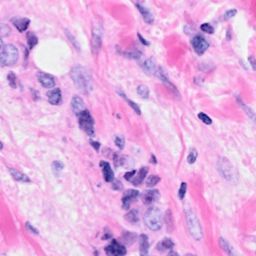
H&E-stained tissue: Breast